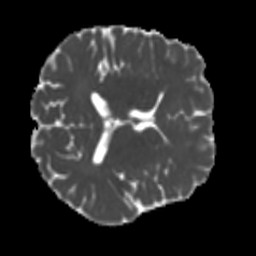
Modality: MD
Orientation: axial
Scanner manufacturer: siemens
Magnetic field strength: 3 T
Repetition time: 4 s
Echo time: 0.0594 s